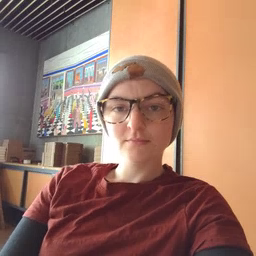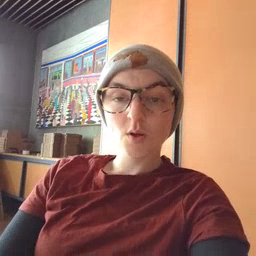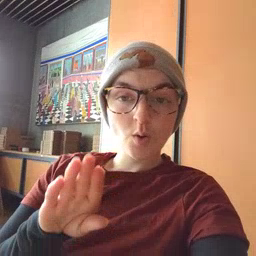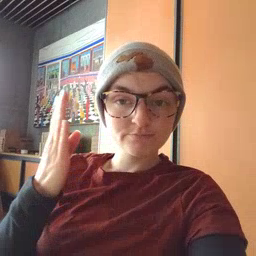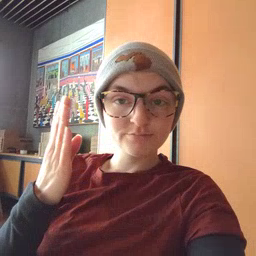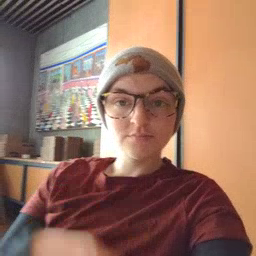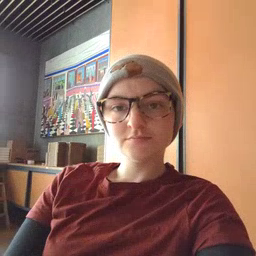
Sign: open